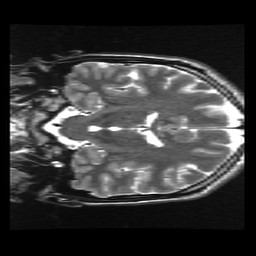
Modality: T2w
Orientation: coronal
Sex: male
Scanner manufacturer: ge
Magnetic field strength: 3 T
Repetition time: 5 s
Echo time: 0.1015 s